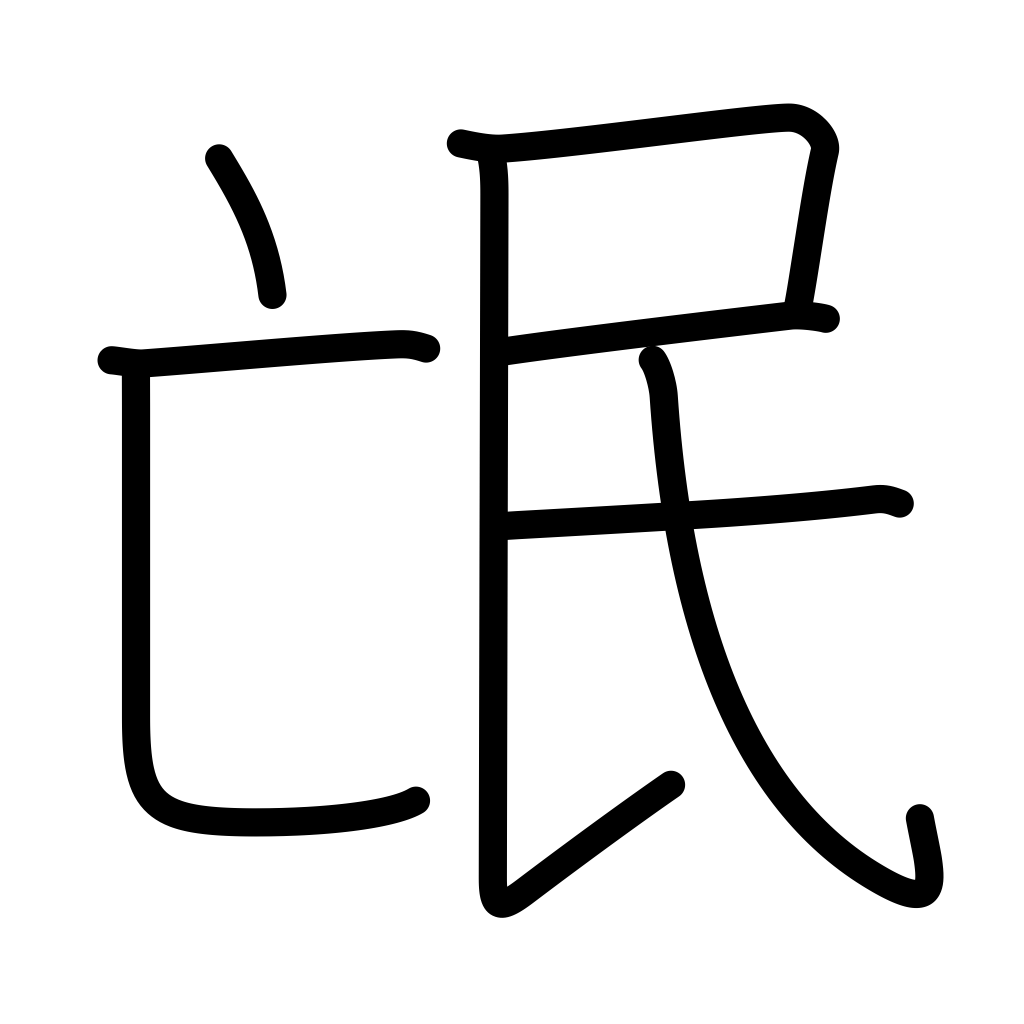
Meaning: people